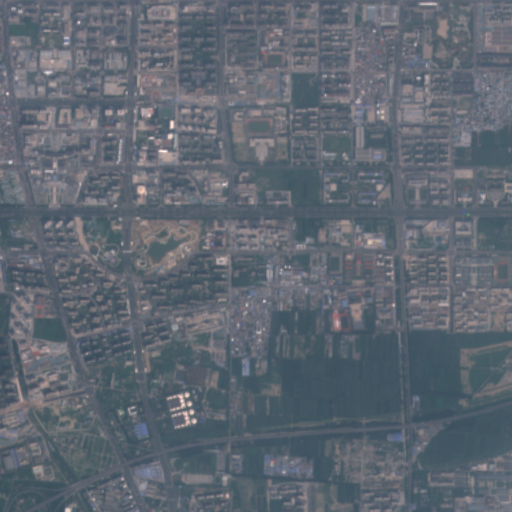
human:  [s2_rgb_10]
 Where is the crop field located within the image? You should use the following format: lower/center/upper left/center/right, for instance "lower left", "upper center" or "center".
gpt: The crop field is located in the lower right of the image.
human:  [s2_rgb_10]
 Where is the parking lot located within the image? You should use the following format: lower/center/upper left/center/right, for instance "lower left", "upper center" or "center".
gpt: The parking lot is located in the upper right of the image.
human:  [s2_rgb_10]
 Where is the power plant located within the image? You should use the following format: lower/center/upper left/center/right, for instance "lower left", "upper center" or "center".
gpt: The power plant is located in the lower left of the image.
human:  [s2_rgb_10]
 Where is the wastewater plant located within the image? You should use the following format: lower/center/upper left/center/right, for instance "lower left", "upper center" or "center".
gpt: The wastewater plant is located in the lower left of the image.
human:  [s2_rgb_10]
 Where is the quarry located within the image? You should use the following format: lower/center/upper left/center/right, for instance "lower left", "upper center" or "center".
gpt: There is no quarry in the image.